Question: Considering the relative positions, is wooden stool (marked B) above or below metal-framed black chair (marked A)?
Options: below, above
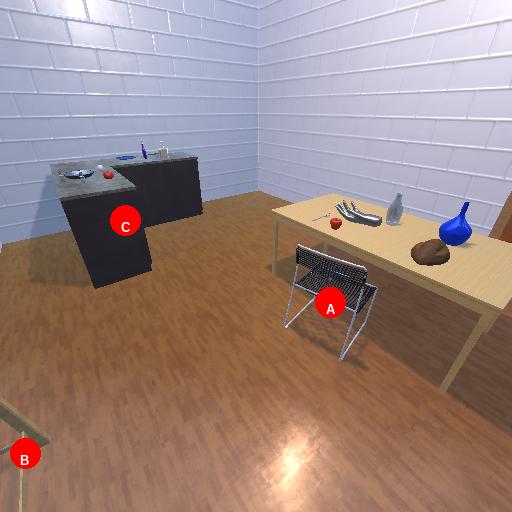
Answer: below